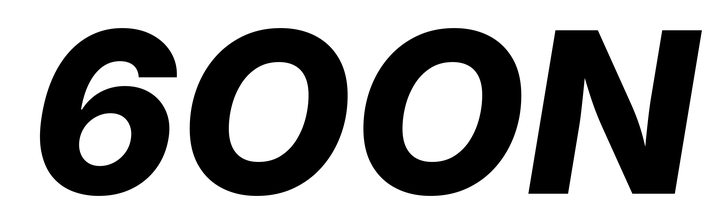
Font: Inter-Italic_ExtraBold_Italic